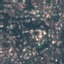
Land use / land cover class: Residential